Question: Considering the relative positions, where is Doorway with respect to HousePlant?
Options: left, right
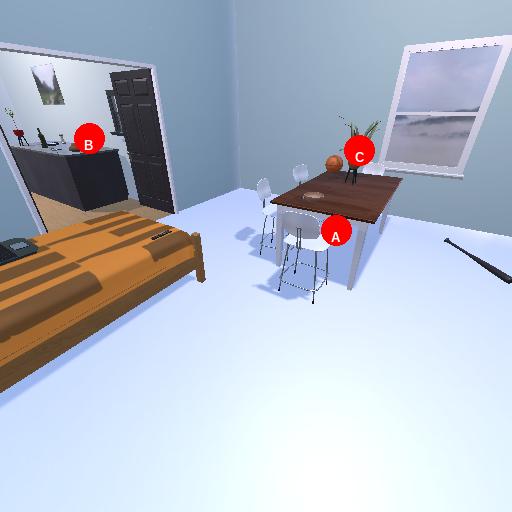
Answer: left